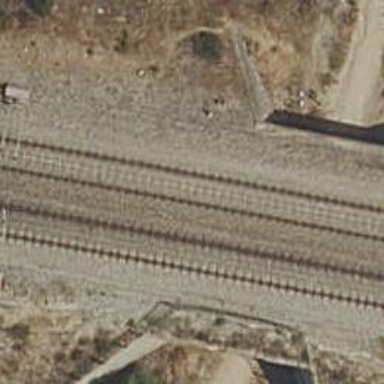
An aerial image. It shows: Rail line with electrified contact lines on embankment.